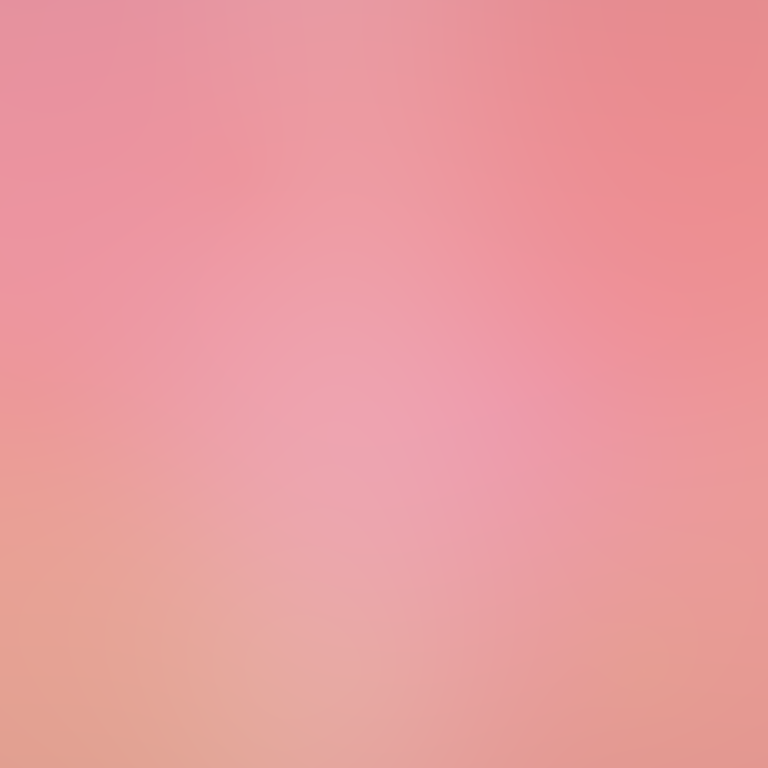
Abstract light effect, smooth gradient from soft pink to warm peach, serene atmosphere, diffuse light, no room, no furniture, no objects.